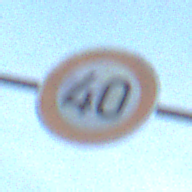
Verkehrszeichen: Geschwindigkeit40
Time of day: SunriseSunset
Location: Outdoor (Beach)
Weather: PartlyCloudy
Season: NotSpecified
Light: Natural